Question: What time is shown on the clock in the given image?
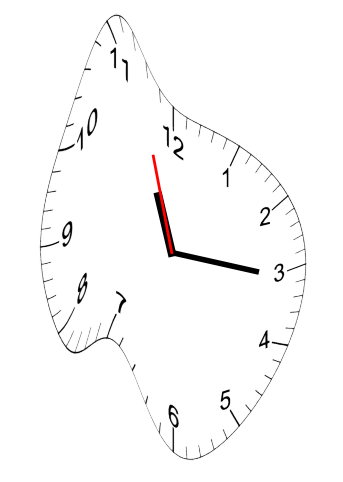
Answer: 11:15:57